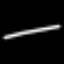
Label: line